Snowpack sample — Snodgrass Mountain, Crested Butte, Colorado (2/4/25, 12:06 PM MST)
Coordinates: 38.923, -106.968
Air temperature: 35 °F
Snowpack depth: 80 cm
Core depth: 70 cm
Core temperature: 32 °F
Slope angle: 14°, slope face: 78°
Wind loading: low
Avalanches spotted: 0
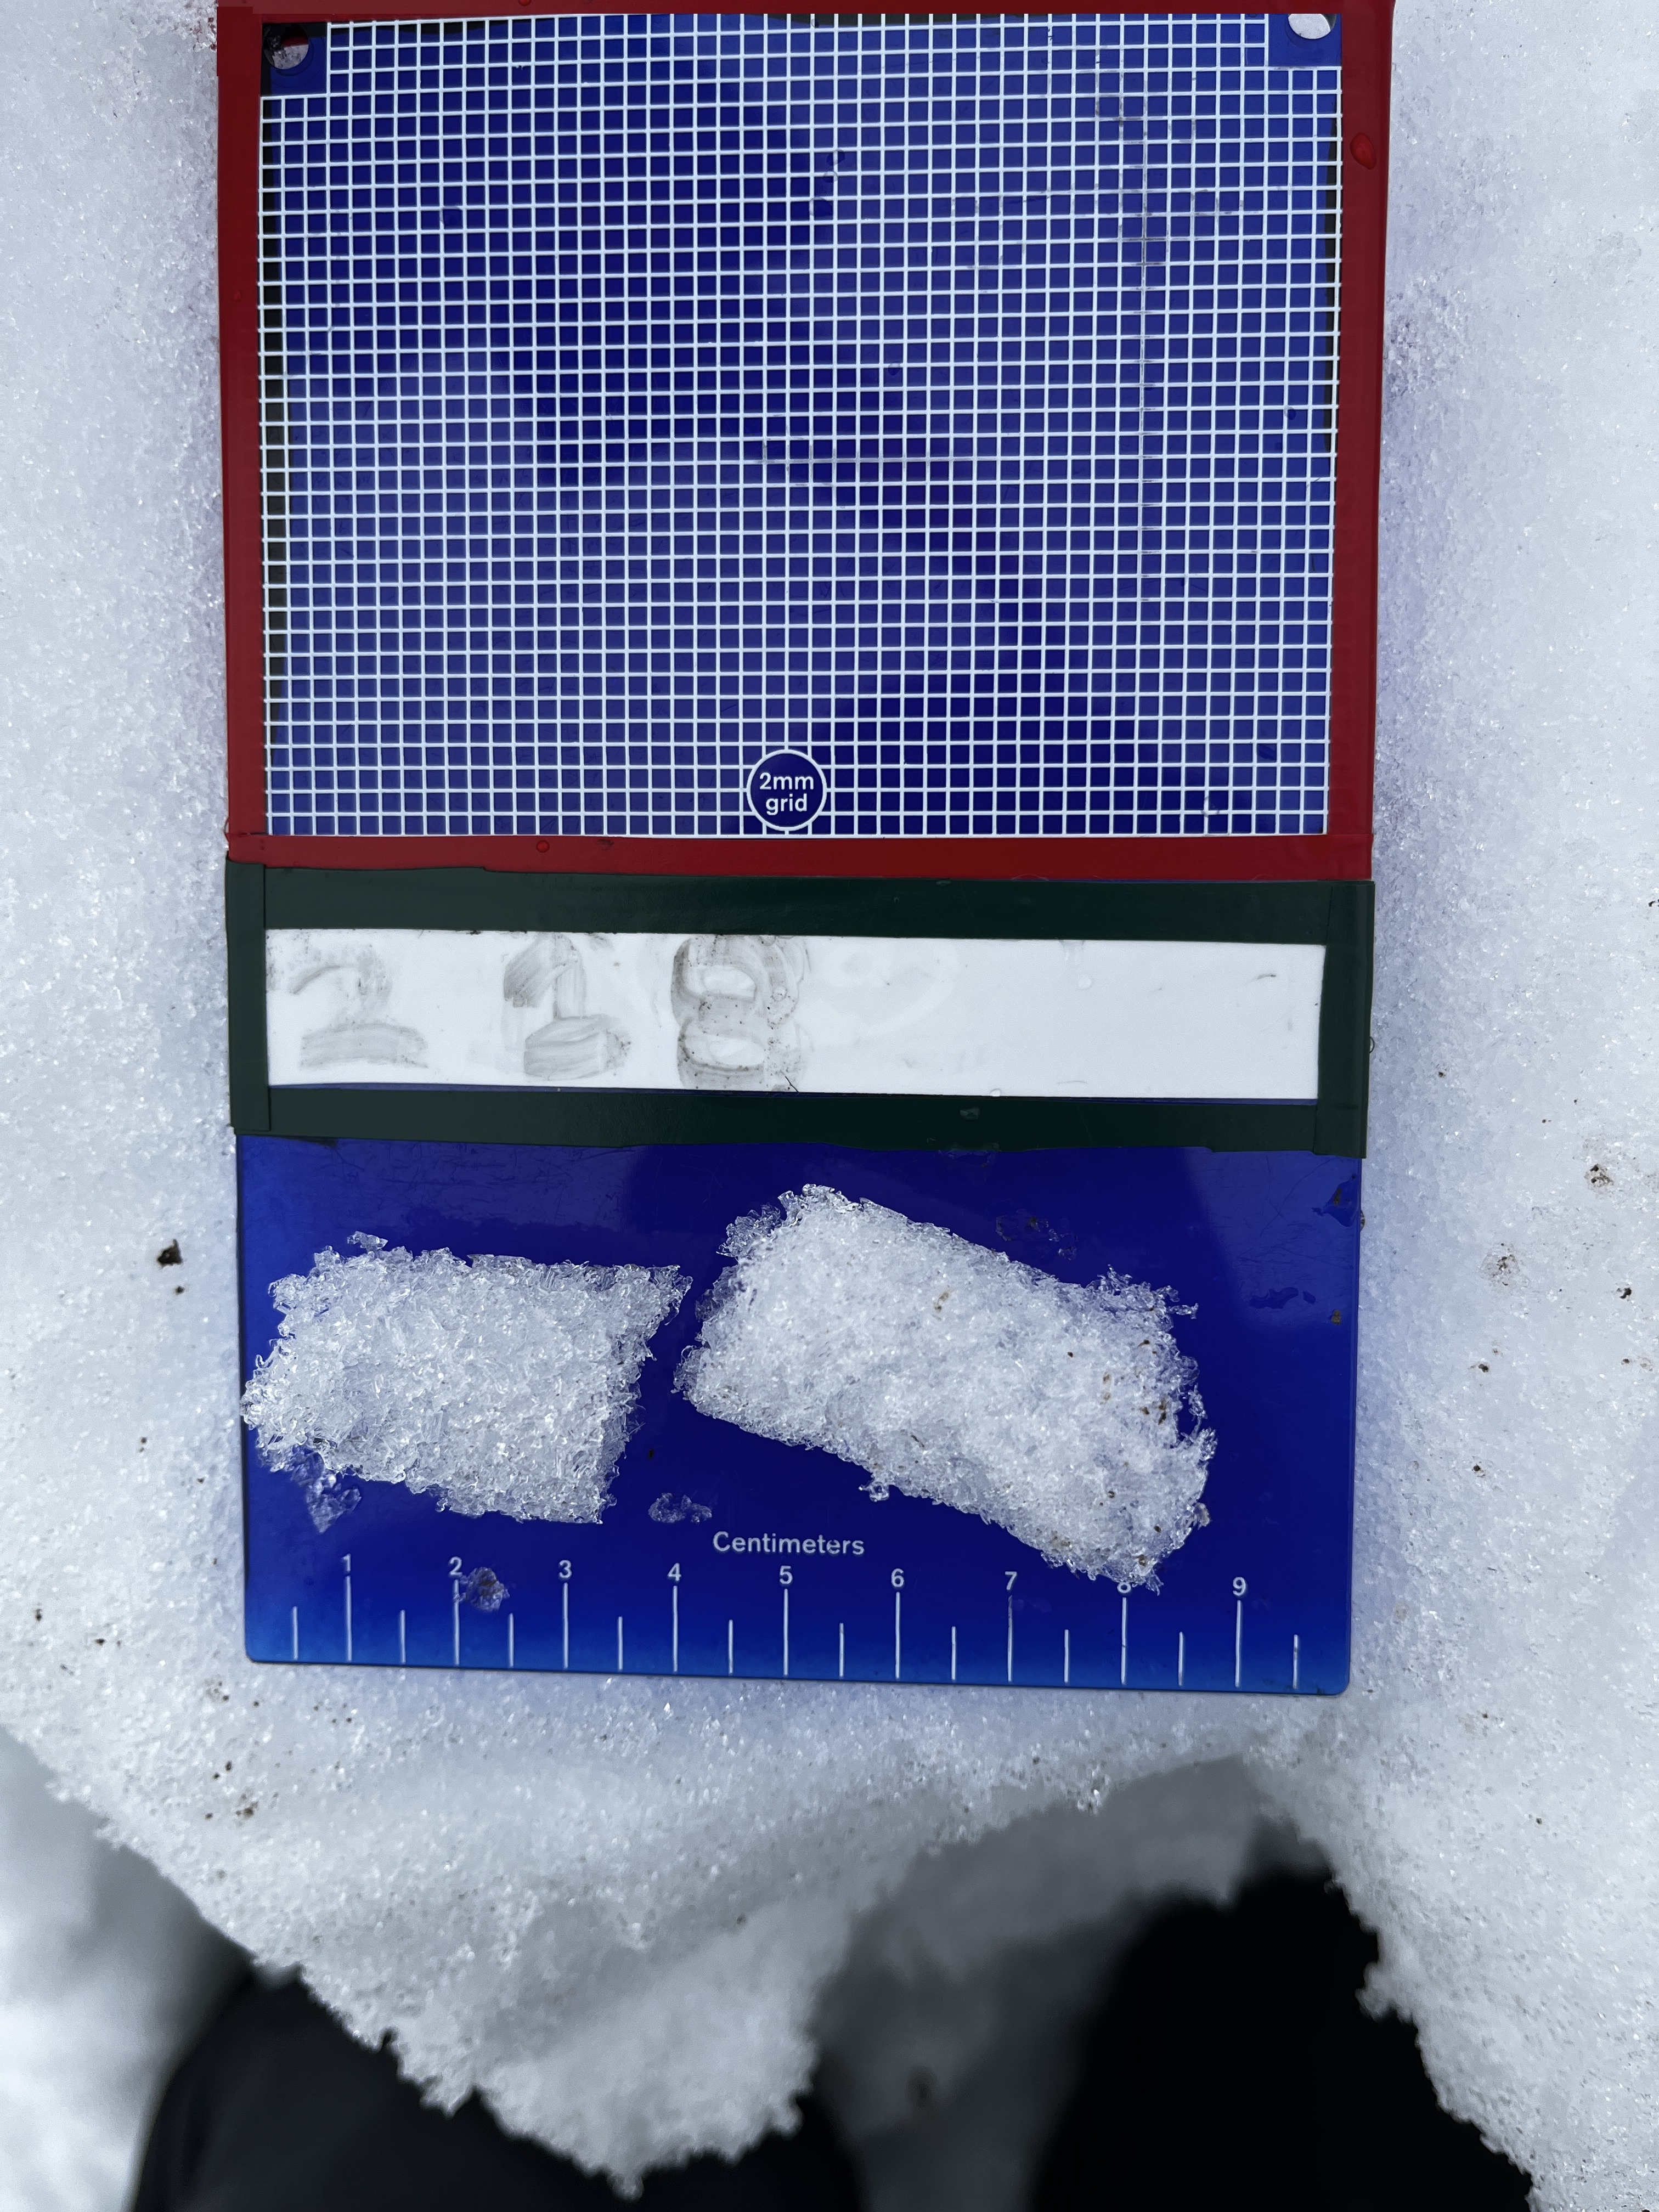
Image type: crystal_card
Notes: No avalanches nearby, unusually warm weather for the last month reported by residents, Collected 25 yards from treeline